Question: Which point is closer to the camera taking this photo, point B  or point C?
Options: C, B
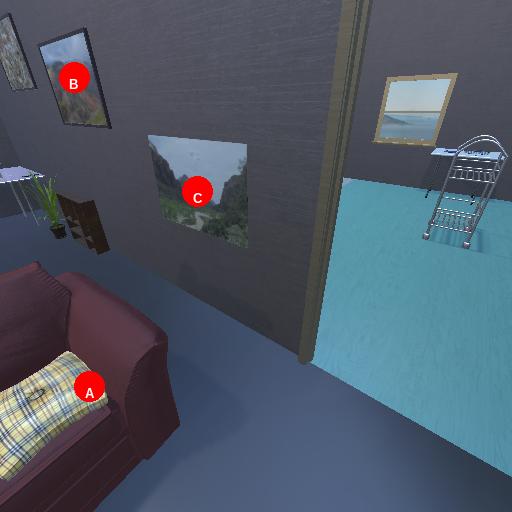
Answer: C